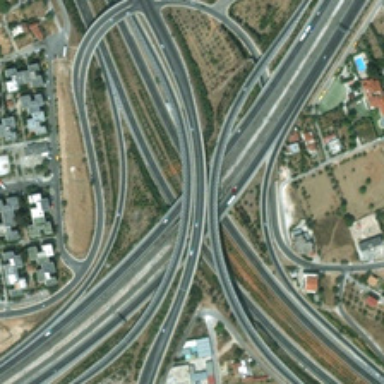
Some buildings and some sparse green trees are near a viaduct .